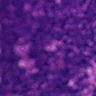
Metastatic tissue present: yes